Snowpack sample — Snodgrass Mountain, Crested Butte, Colorado (2/4/25, 12:06 PM MST)
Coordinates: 38.923, -106.968
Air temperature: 35 °F
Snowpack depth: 80 cm
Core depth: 30 cm
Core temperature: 35.6 °F
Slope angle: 14°, slope face: 78°
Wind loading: low
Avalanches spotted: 0
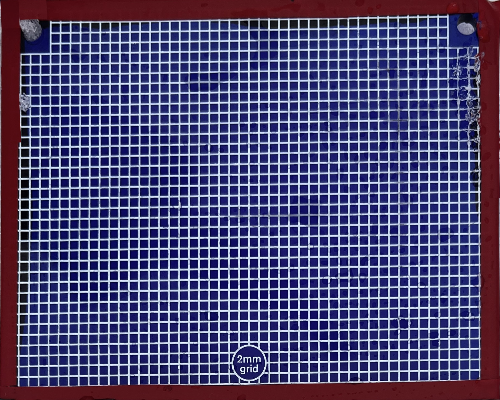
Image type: profile
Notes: No avalanches nearby, unusually warm weather for the last month reported by residents, Collected 25 yards from treeline